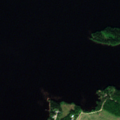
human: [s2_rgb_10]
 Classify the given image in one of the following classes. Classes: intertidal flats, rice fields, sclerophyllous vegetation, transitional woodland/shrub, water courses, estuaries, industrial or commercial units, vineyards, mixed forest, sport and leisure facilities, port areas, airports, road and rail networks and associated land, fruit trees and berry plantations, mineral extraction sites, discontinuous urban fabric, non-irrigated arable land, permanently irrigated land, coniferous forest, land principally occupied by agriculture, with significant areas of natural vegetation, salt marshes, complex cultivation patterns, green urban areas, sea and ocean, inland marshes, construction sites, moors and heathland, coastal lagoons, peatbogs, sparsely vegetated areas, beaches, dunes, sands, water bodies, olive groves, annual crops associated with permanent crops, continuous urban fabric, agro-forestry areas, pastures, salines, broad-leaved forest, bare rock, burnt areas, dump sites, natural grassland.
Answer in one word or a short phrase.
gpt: land principally occupied by agriculture, with significant areas of natural vegetation, water bodies